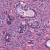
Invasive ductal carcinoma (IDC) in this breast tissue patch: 0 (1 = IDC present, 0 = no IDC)